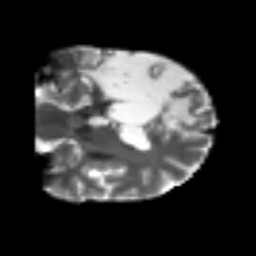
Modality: T2w
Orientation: coronal
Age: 50
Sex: male
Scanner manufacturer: siemens
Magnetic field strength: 3 T
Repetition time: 4.987 s
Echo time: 0.0792 s